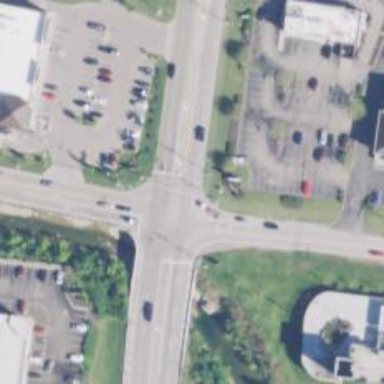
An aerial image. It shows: Marked road crossing.